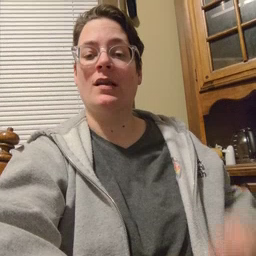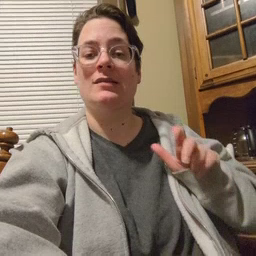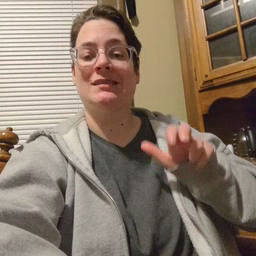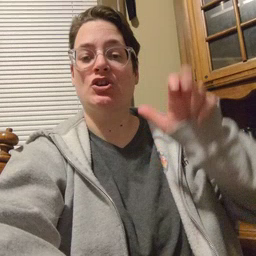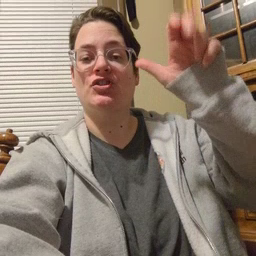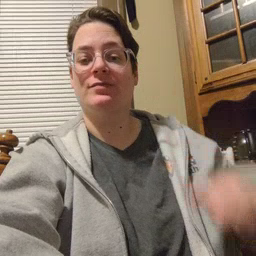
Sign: stairs